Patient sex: M
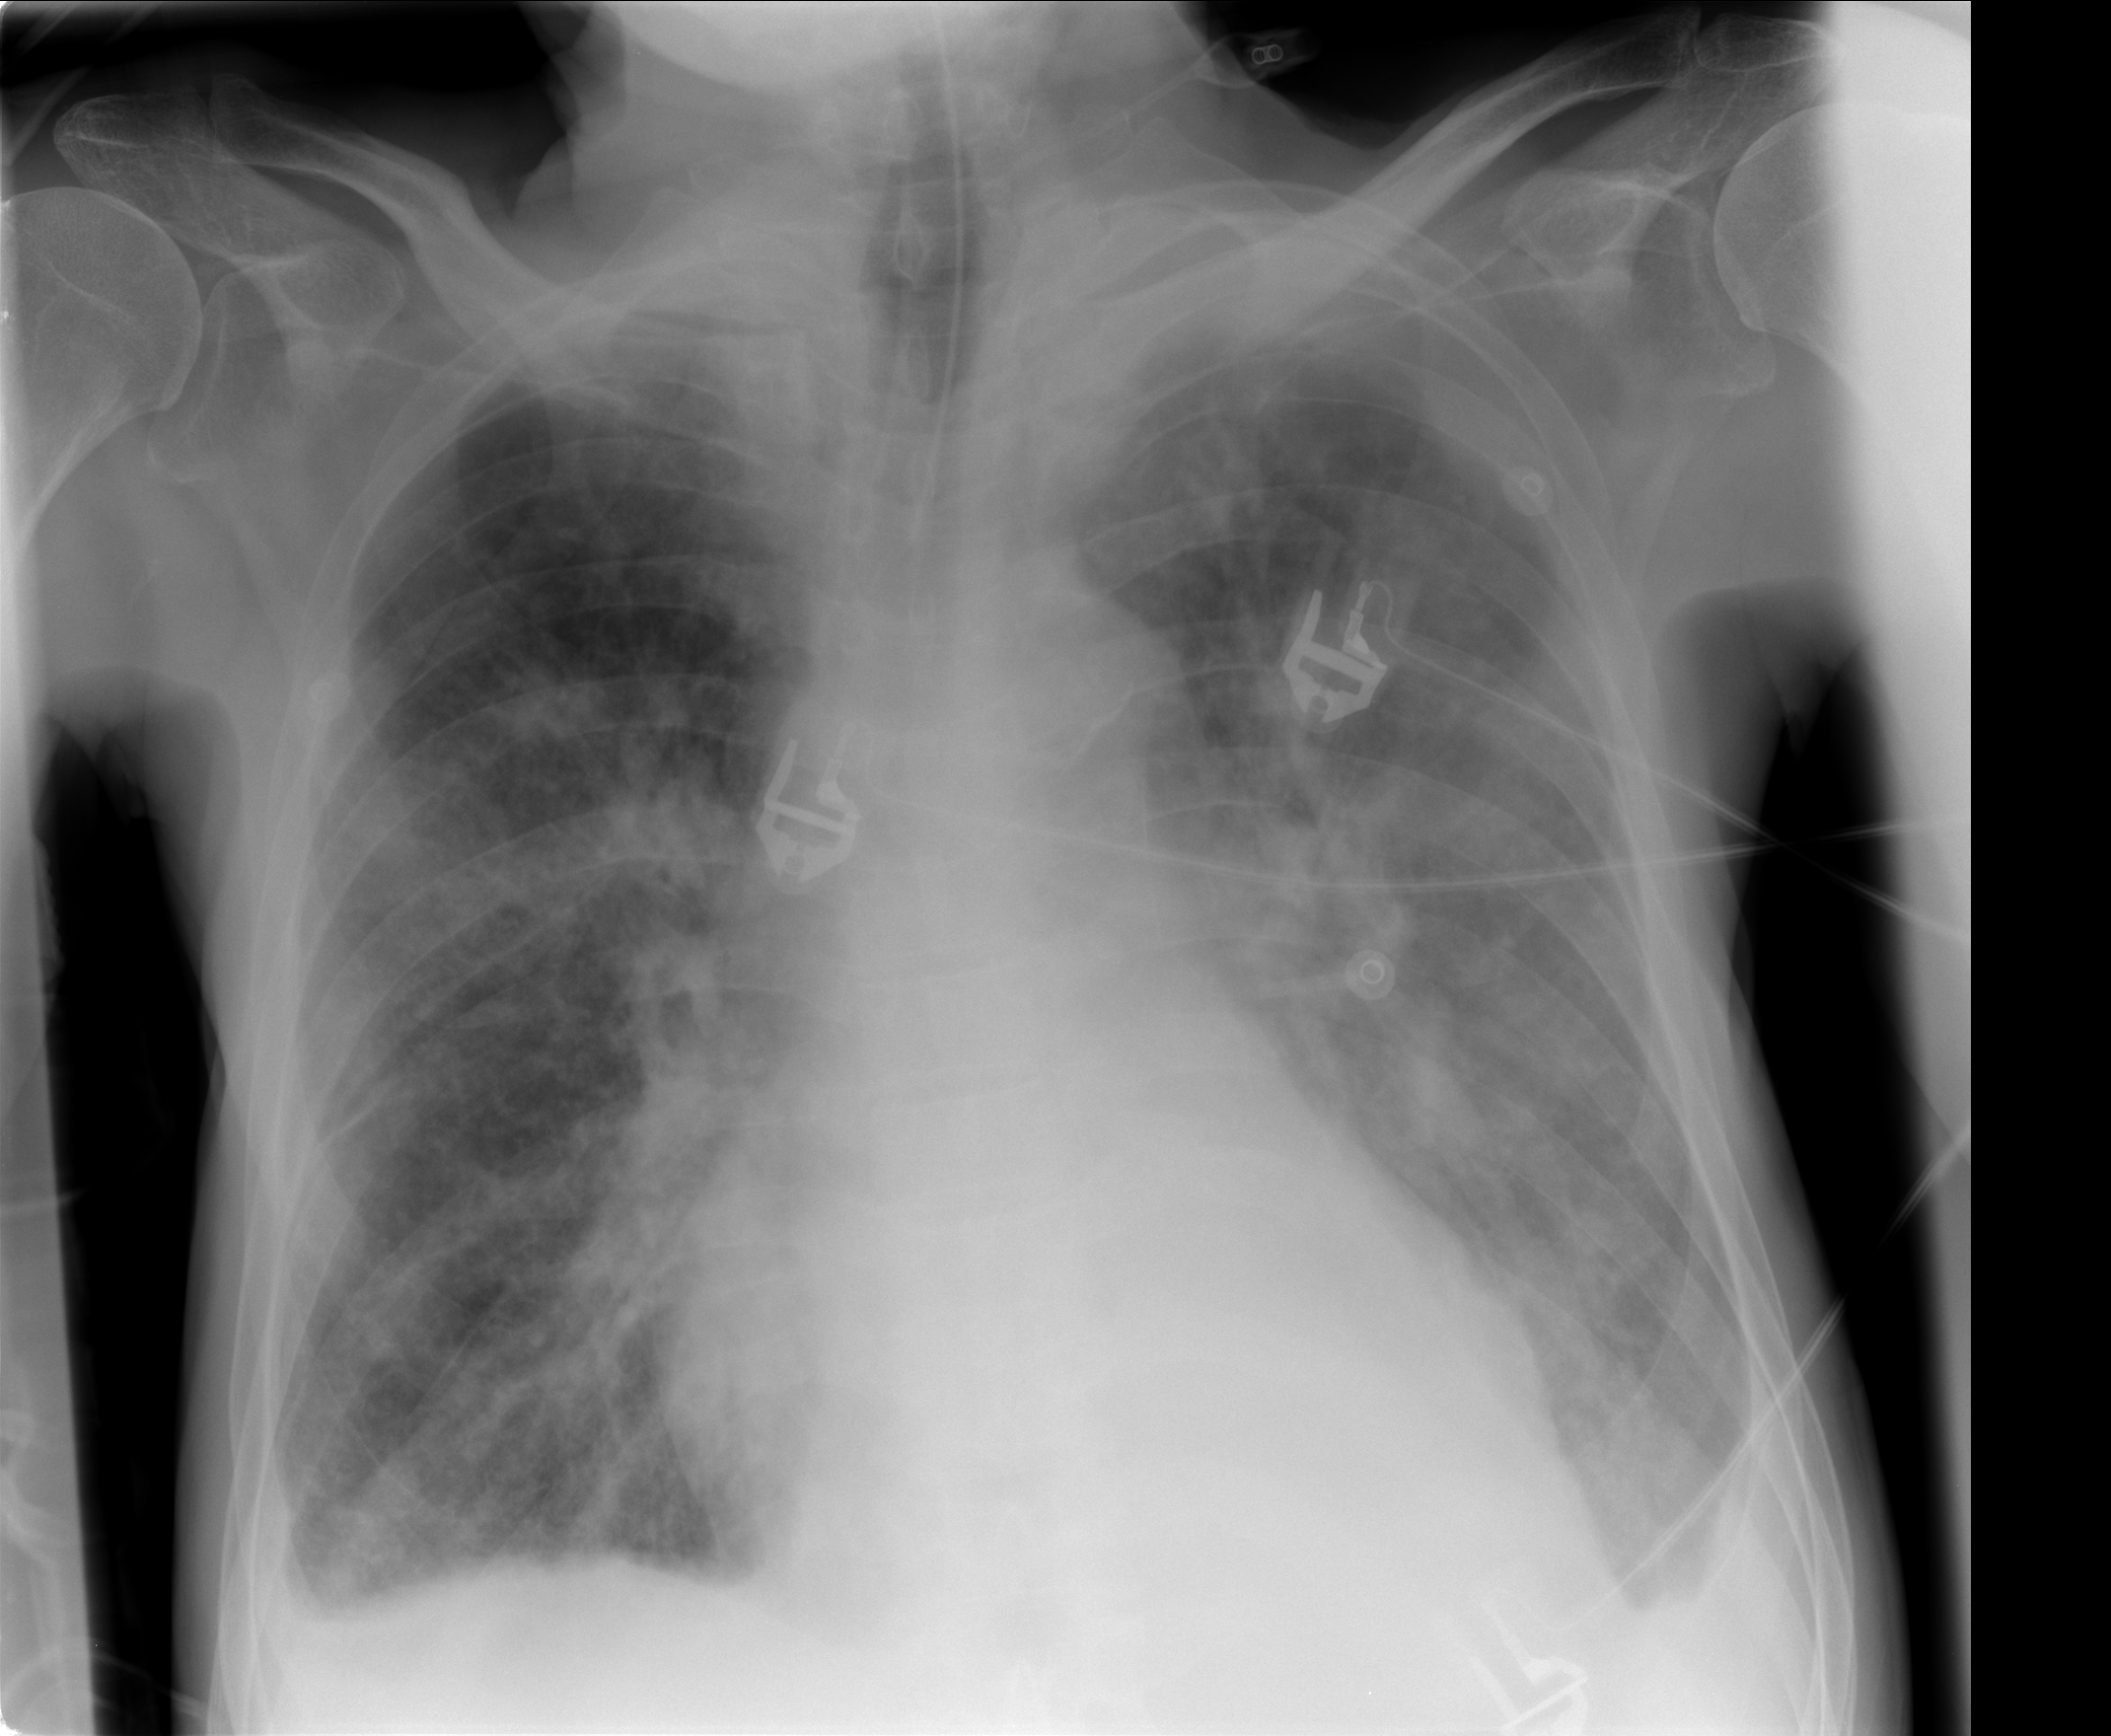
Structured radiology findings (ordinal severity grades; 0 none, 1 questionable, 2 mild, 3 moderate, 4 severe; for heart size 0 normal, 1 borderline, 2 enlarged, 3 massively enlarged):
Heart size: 0
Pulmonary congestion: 2
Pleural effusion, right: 2
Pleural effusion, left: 2
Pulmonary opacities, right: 2
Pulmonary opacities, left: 3
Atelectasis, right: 0
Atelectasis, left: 2